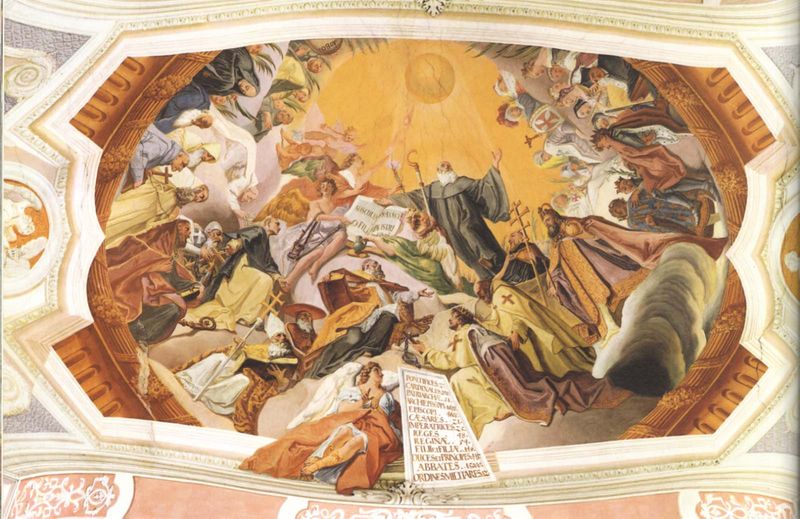
Titel: Deckenfresken aus Sankt Hedwig in Wahlstatt
Künstler: Cosmas Damian Asam
Standort: Wahlstatt, ehem. Benediktiner-Klosterkirche St. Hedwig (EU - PL)
Schlagwörter: blau, gemälde, gott, himmel, mann, nackt, weiß, wolken, gelb, grün, menschen, frau, licht, männer, orange, rot, wolke, bart, barock, rahmen, bild, kirche, sonne, gold, decke, personen, rosa, engel, schrift, stab, figuren, bischof, könig, tafel, stuck, gewölbe, buch, kreuz, barfuß, nonne, wappen, untersicht, mönch, bischöfe, mönche, auffahrt, heilige, deckengemälde, fresko, hirtenstab, illusion, petrus, deckenmalerei, latein, illusionsmalerei, malteserkreuz, preister, dekenfresko